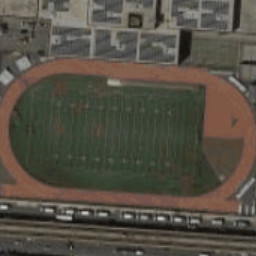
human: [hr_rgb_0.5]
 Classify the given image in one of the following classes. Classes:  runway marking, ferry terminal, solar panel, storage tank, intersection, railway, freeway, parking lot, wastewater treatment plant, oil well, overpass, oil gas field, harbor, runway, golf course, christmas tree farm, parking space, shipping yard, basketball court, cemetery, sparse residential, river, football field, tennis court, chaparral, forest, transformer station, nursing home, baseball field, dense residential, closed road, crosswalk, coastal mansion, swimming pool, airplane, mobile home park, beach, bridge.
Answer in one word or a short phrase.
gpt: football field